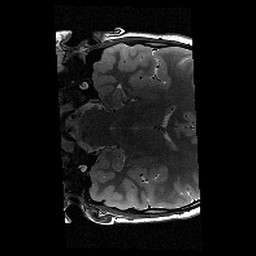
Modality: T2w
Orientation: coronal
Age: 11
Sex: male
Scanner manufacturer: siemens
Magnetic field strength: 3 T
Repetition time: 9.23 s
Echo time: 0.067 s